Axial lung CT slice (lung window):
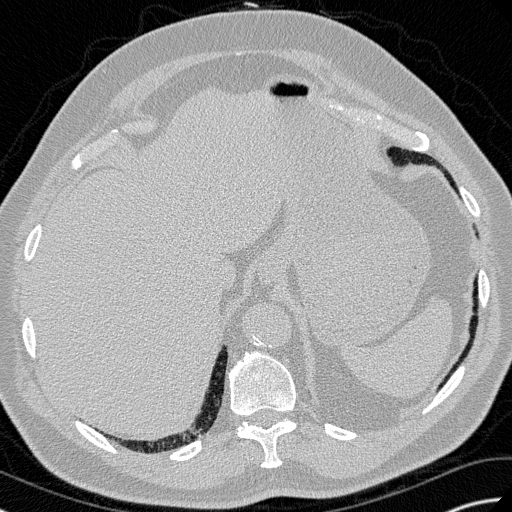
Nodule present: no